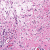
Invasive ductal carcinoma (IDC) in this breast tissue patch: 0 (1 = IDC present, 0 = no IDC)